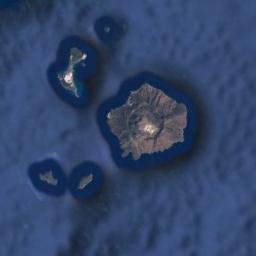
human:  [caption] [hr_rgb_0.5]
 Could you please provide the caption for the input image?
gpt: The whole island is green .

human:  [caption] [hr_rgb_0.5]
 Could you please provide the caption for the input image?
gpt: There are a group of yellow-brown islands on the blue sea .

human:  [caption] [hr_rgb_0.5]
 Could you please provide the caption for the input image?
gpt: The archipelago with some islands of different sizes is surrounded by light blue waters .

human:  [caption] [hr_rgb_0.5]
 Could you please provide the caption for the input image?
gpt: The island in the middle is the largest .

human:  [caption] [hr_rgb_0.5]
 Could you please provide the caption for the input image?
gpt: There are several brown islands on a blue sea .